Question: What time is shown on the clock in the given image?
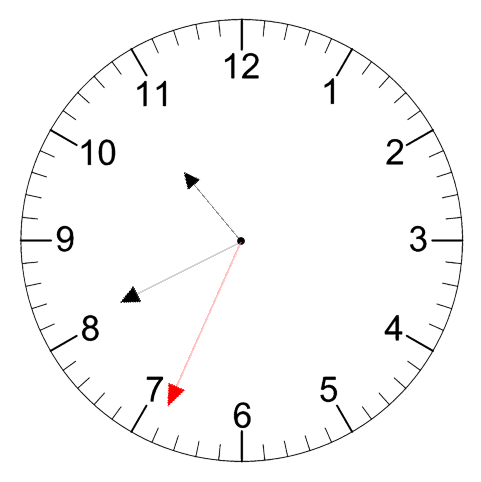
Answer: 10:40:34